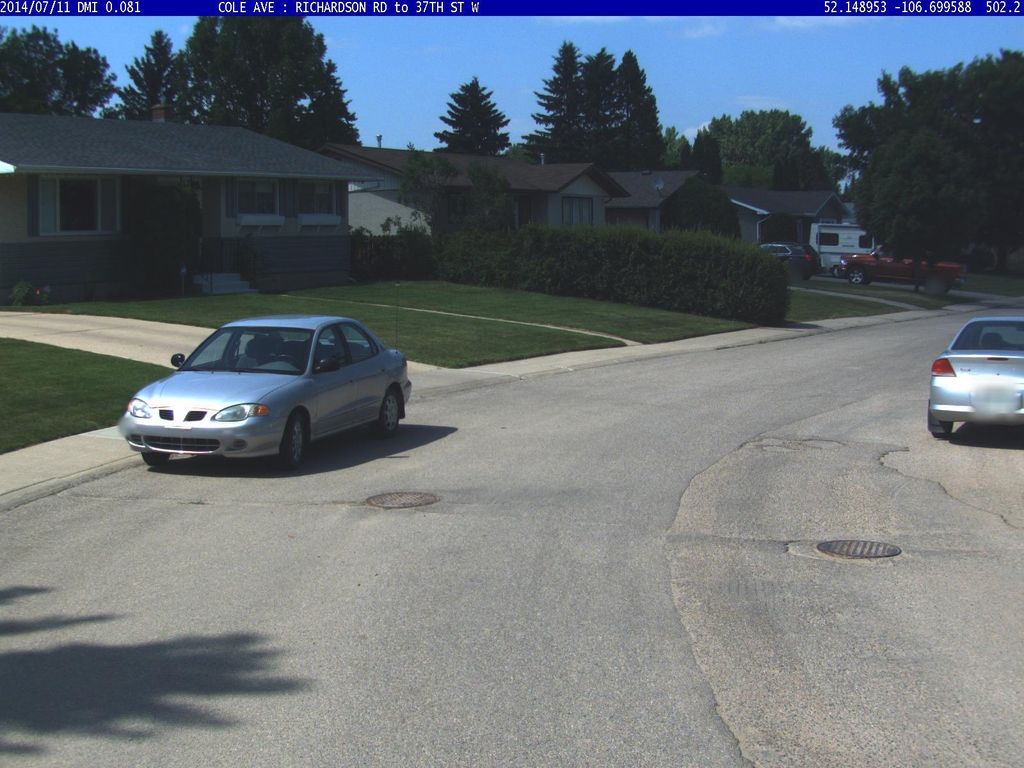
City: saskatoon